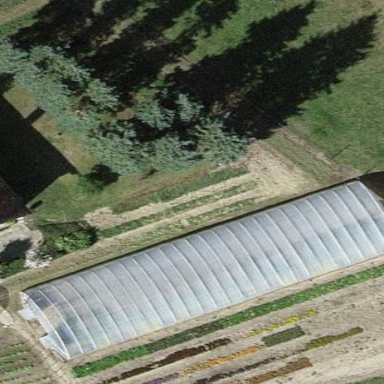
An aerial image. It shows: Greenhouse.